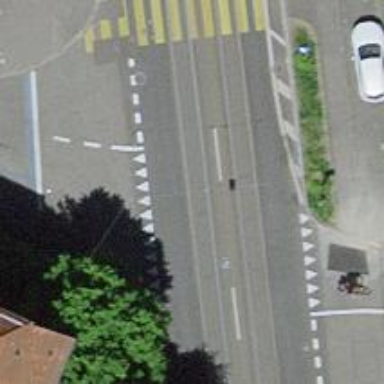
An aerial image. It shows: Tram level crossing on the railway.